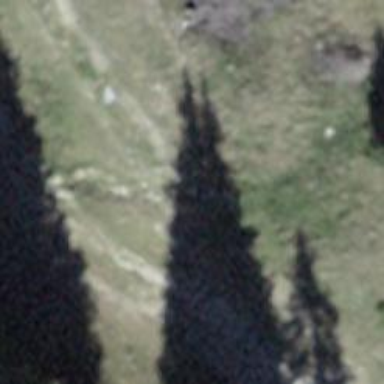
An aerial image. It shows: Intermediate downhill ski slope.